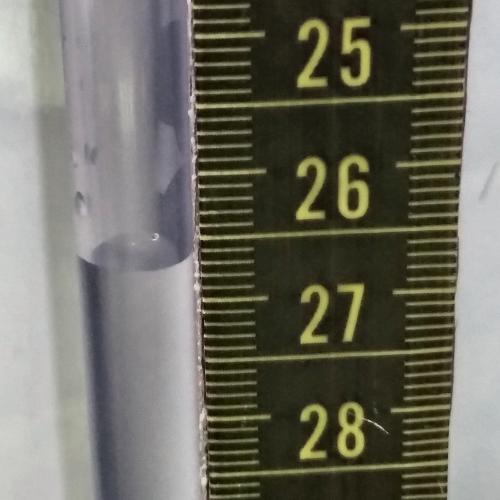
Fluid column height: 26.7 cm